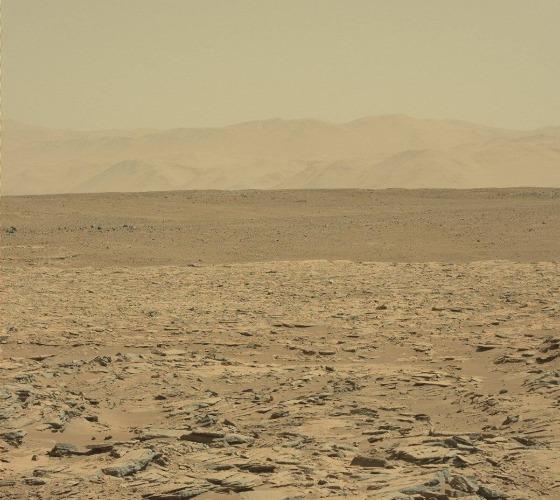
Terrain classes present: Bedrock, Gravel / Sand / Soil, Sky / Distant Mountains